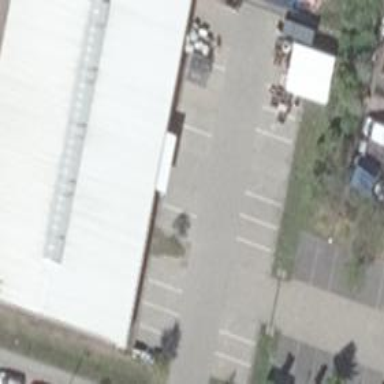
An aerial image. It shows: Trade shop.